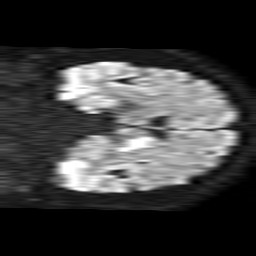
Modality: TRACE
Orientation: coronal
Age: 53
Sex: male
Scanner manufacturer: philips
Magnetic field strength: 1.5 T
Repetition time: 4.6 s
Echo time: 0.08543 s